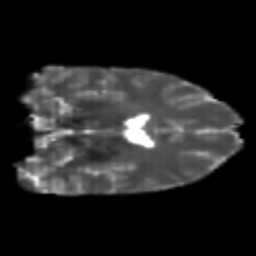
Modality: T2w
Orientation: coronal
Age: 20
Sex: female
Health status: healthy
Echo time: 0.074 s